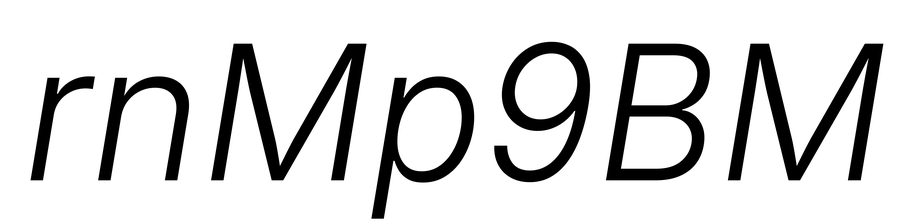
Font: Inter-Italic_Light_Italic